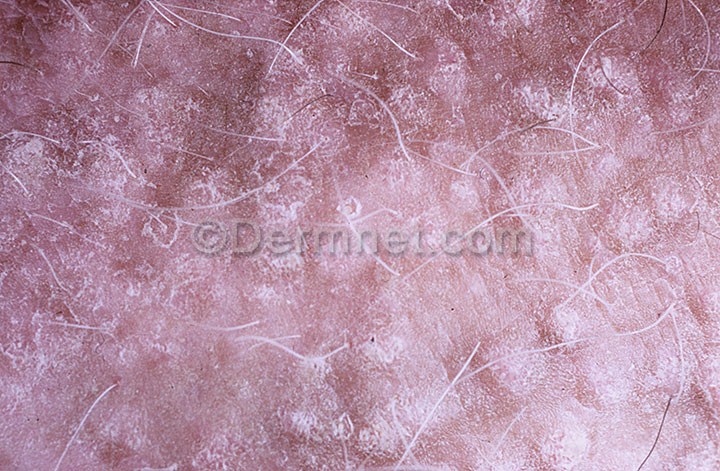
Disease: Systemic Disease